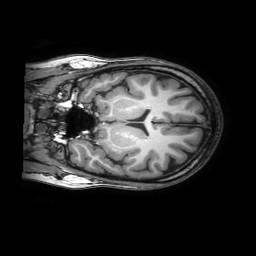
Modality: T1w
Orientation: coronal
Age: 21
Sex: female
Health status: healthy
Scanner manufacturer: philips
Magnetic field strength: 3 T
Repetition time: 0.0079 s
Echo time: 0.0035 s